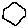
Label: hexagon